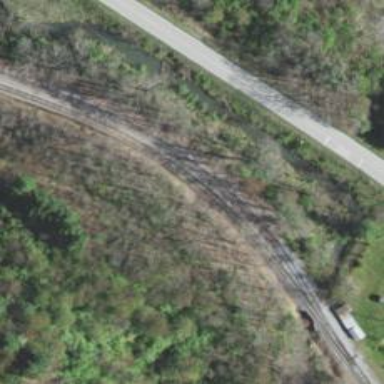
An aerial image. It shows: Railway track.